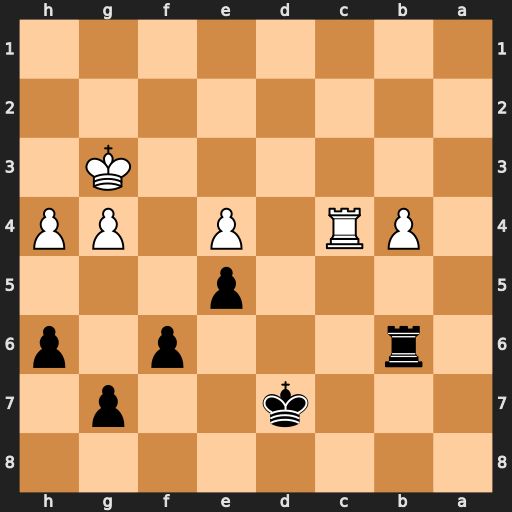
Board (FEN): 8/3k2p1/1r3p1p/4p3/1PR1P1PP/6K1/8/8
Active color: b
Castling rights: -
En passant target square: -
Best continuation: Rc6 Rxc6 Kxc6 g5 h5 gxf6 gxf6